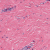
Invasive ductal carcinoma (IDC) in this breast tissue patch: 0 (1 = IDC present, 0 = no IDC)